Interaction volume radius: 10 \u00c5
Interaction volume height: 10 \u00c5
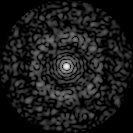
Disorder parameter: 0.8587